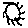
Label: sun